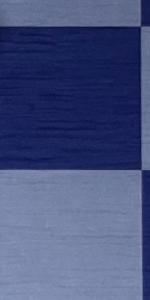
Label: Empty